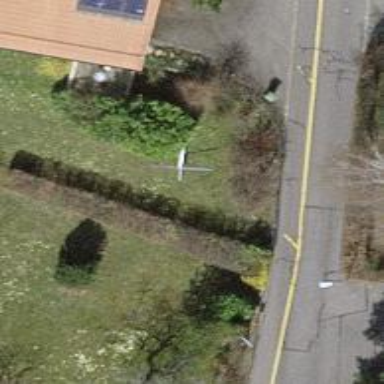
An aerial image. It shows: Garden with deciduous broadleaved trees.